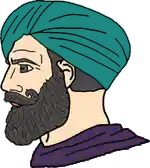
Label: 4_Yes_Chad